Interaction volume radius: 10 \u00c5
Interaction volume height: 20 \u00c5
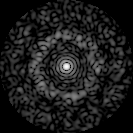
Disorder parameter: 0.8473